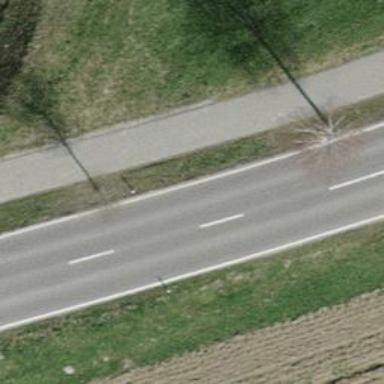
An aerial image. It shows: Avenue lined with trees.